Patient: sex F, age 66
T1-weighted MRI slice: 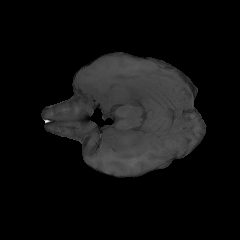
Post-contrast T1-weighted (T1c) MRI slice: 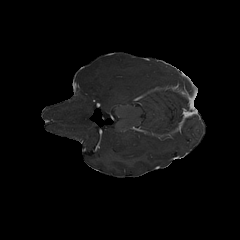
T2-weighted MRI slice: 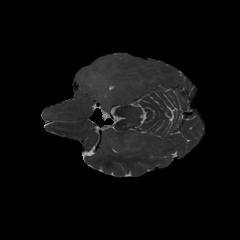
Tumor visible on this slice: yes
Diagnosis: Astrocytoma, IDH-wildtype
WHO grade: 2